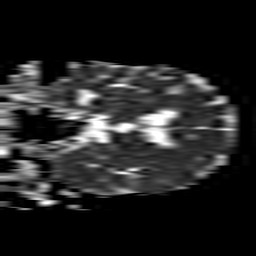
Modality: ADC
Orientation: coronal
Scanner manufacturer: philips
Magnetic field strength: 1.5 T
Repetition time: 3.949 s
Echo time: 0.07466 s